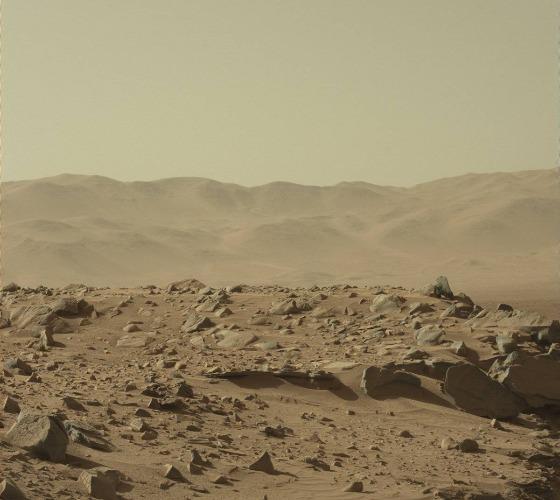
Terrain classes present: Gravel / Sand / Soil, Rock, Shadow, Sky / Distant Mountains